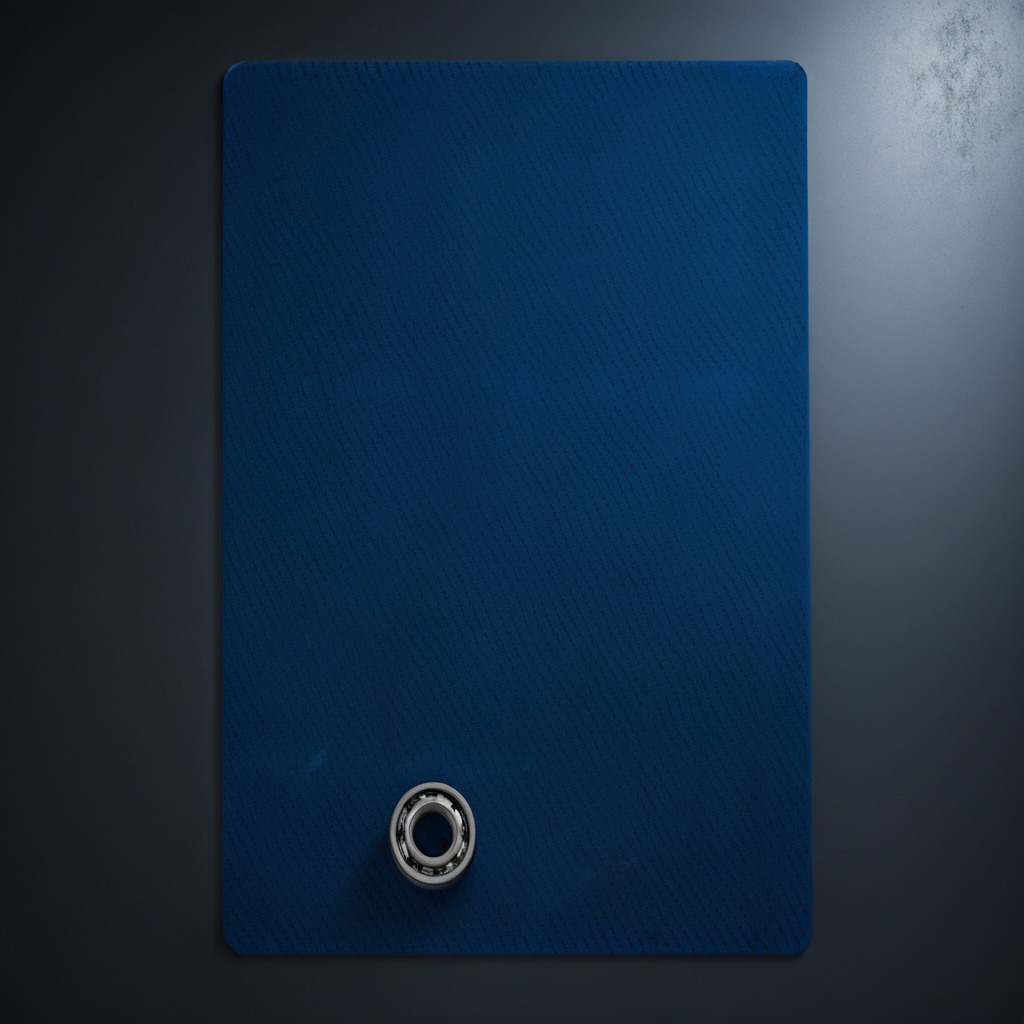
A metal ball bearing is lying on the clean granite tabletop covered with a blue rubber mat inside a workshop at night dim ambient light soft shadows worn but beneath the mat